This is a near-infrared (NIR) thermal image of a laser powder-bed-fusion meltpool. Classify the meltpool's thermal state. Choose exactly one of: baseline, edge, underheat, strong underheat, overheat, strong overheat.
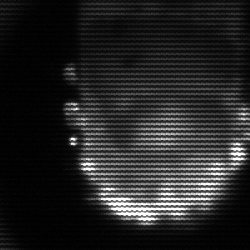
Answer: baseline